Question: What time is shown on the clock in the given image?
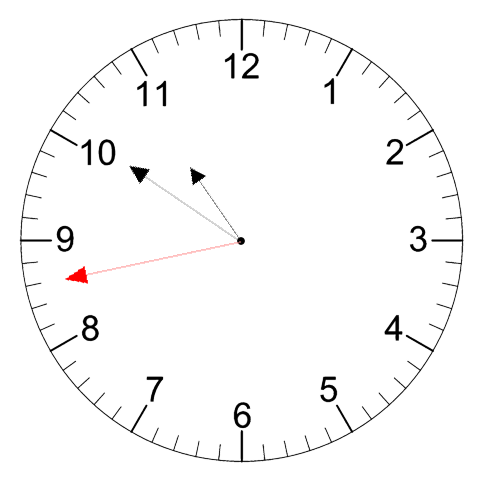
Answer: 10:50:43